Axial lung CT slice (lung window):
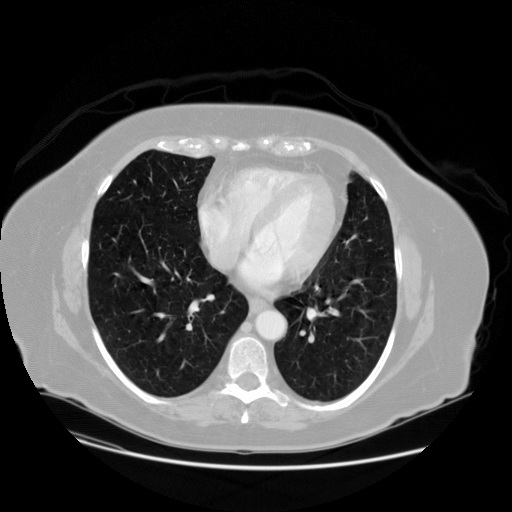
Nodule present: no